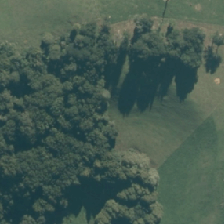
Land cover: indigenous_forest